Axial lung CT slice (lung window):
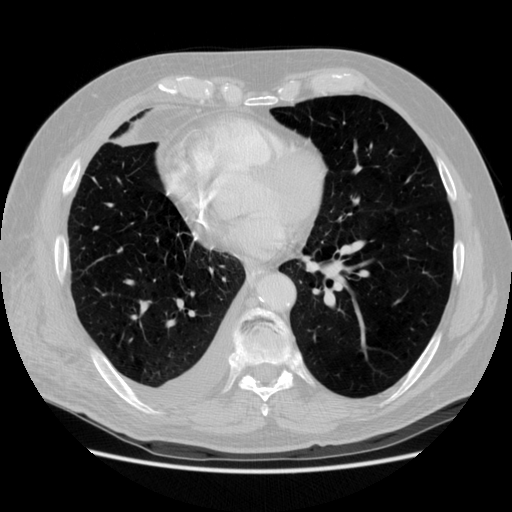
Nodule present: no